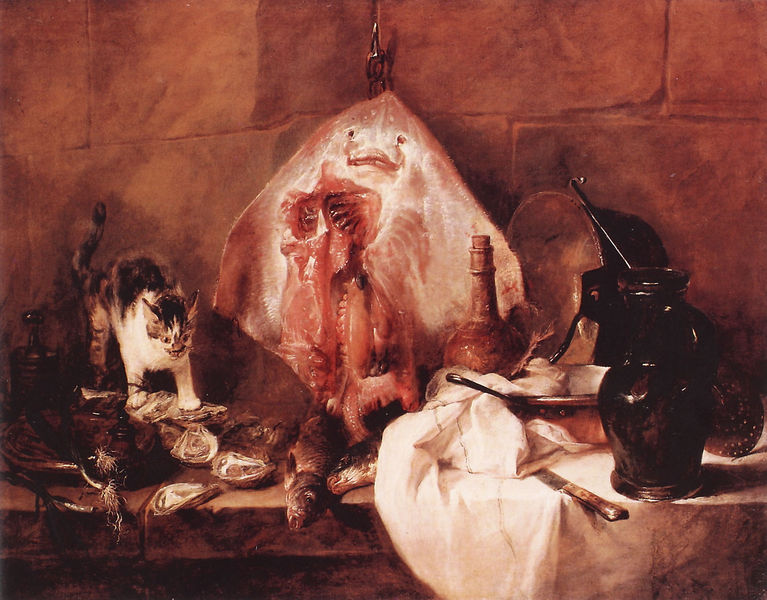
Titel: Der Rochen oder Kücheninterieur
Künstler: Jean-Baptiste Siméon Chardin
Institution: Paris, Musée du Louvre
Schlagwörter: gemälde, schatten, paris, tisch, rot, tiere, tuch, malerei, flasche, regal, wand, messer, schale, stein, teller, krug, stilleben, stillleben, topf, mauer, essen, wein, realistisch, vanitas, katze, meeresfrüchte, blut, haken, hängen, kater, kupfer, schrecken, küche, fisch, malerisch, rötlich, muschel, austern, muscheln, aufhängen, kelle, fische, forelle, auster, flunder, pfanne, steinwand, zwiebeln, sieb, pfeffer, eingeweide, frühlingszwiebel, kasserolle, rochen, stielleben, muschelnn, kreten, fladche, flunda